Interaction volume radius: 10 \u00c5
Interaction volume height: 10 \u00c5
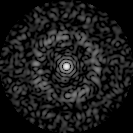
Disorder parameter: 0.8498